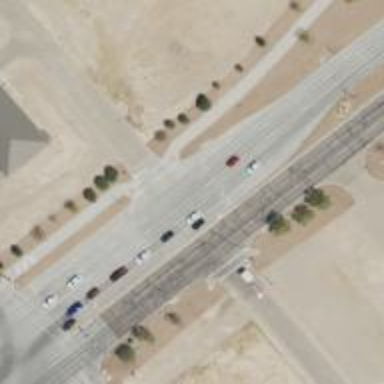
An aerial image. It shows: Uncontrolled road crossing with lines markings.